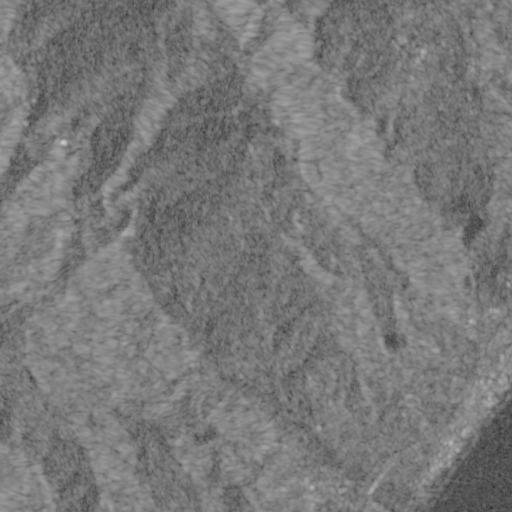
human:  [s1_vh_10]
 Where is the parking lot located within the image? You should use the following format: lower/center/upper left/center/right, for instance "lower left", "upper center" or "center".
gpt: The parking lot is located in the lower right of the image.
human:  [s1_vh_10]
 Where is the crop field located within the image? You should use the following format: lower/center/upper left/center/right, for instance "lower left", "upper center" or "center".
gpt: There is no crop field in the image.

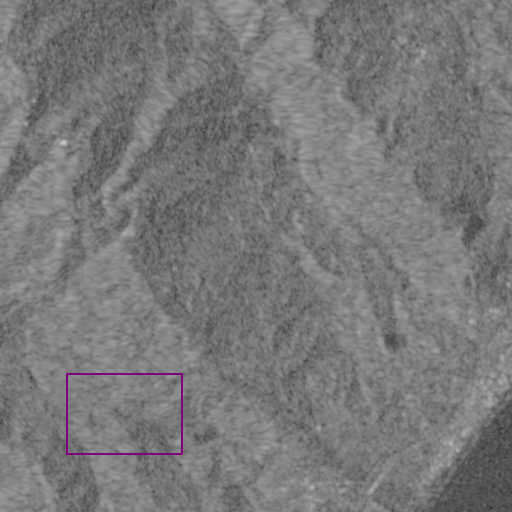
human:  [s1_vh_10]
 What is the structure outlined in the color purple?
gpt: The structure outlined in purple is a park.
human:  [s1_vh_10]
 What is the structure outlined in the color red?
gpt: There is no red outline.